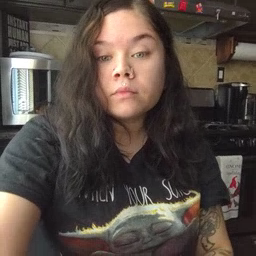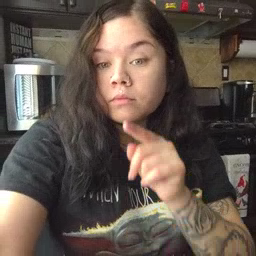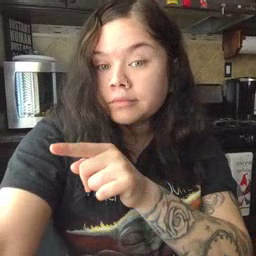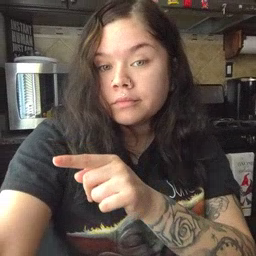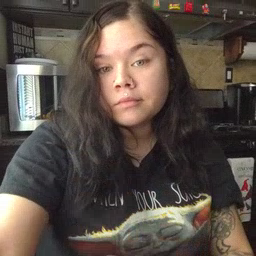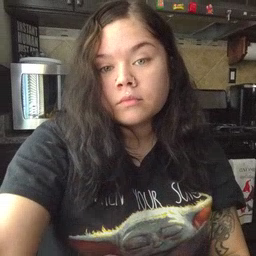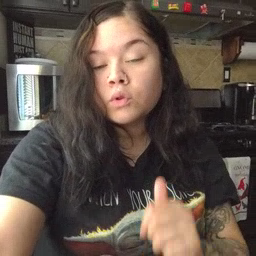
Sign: hesheit